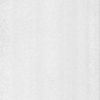
Label: dusty